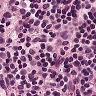
Metastatic tissue present: no